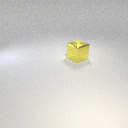
large yellow metal cube